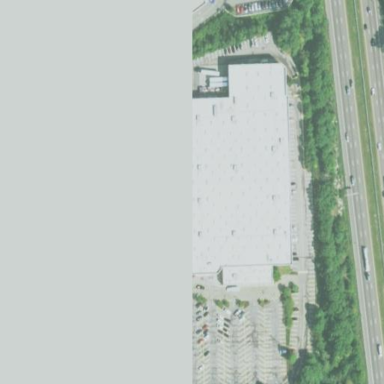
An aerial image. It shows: Wholesale shop building.